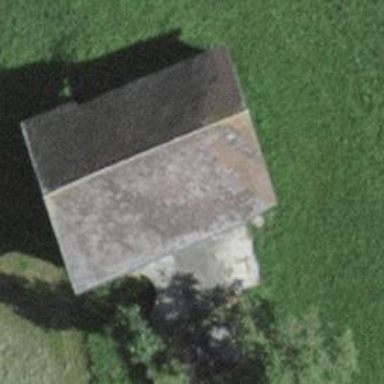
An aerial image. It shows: Barn.